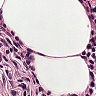
Metastatic tissue present: no